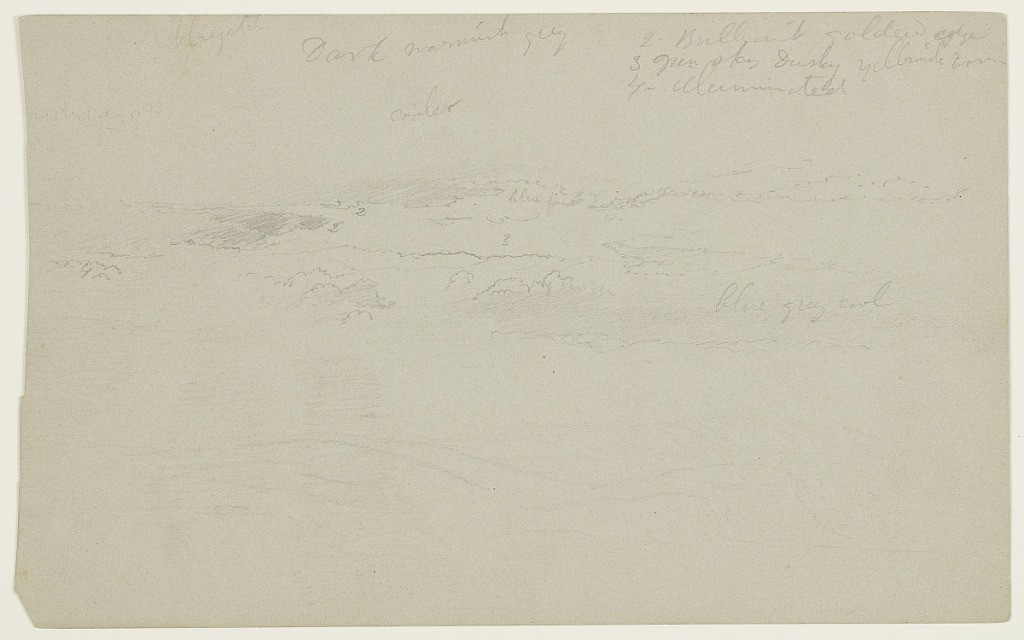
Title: Clouds
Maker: Frederic Edwin Church, American, 1826–1900
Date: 1860–1880
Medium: Graphite on gray wove paper
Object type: Drawing
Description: Atmosphere sketch showing an expansive view of clouds, likely over the Hudson River as seen from the artist's property in Hudson, New York. In the foreground, nearby low-lying clouds flow over rolling terrain (or are, perhaps, the hills themselves). In the distance, a tumultuous, layered mix of wispy and puffy clouds intermingle in a chaotic and indistinct sky. Patches of open sky are visible at center and upper left.

Verso: Three pencil scratches at far right, indicating a portion of panoramic view.